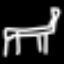
Label: bed